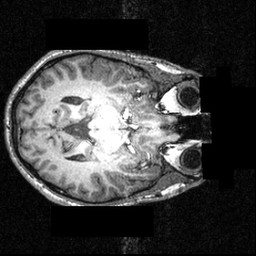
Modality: T1w
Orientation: axial
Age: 26
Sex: male
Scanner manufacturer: siemens
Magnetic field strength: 3.951 T
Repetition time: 1.5 s
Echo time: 0.00335 s